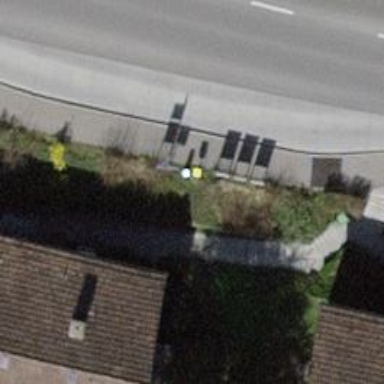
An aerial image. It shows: Post box is visible.